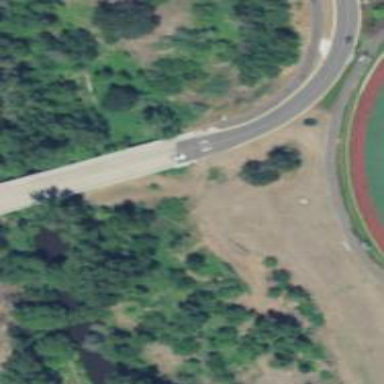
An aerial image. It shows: Marked crossing on cycleway road.